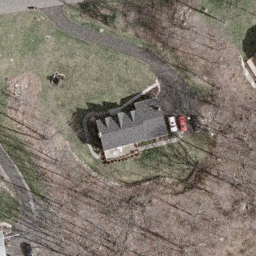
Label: sparseresidential